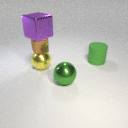
small brown metal cube below large purple metal cube